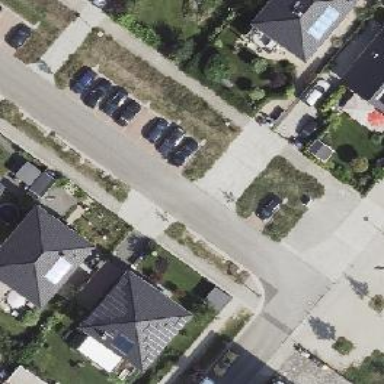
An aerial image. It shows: Driveway leading to service road.